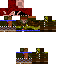
A female human skin with medium skin, wearing brown long hair dressed in a red hoodie and brown pants, featuring a closed mouth.